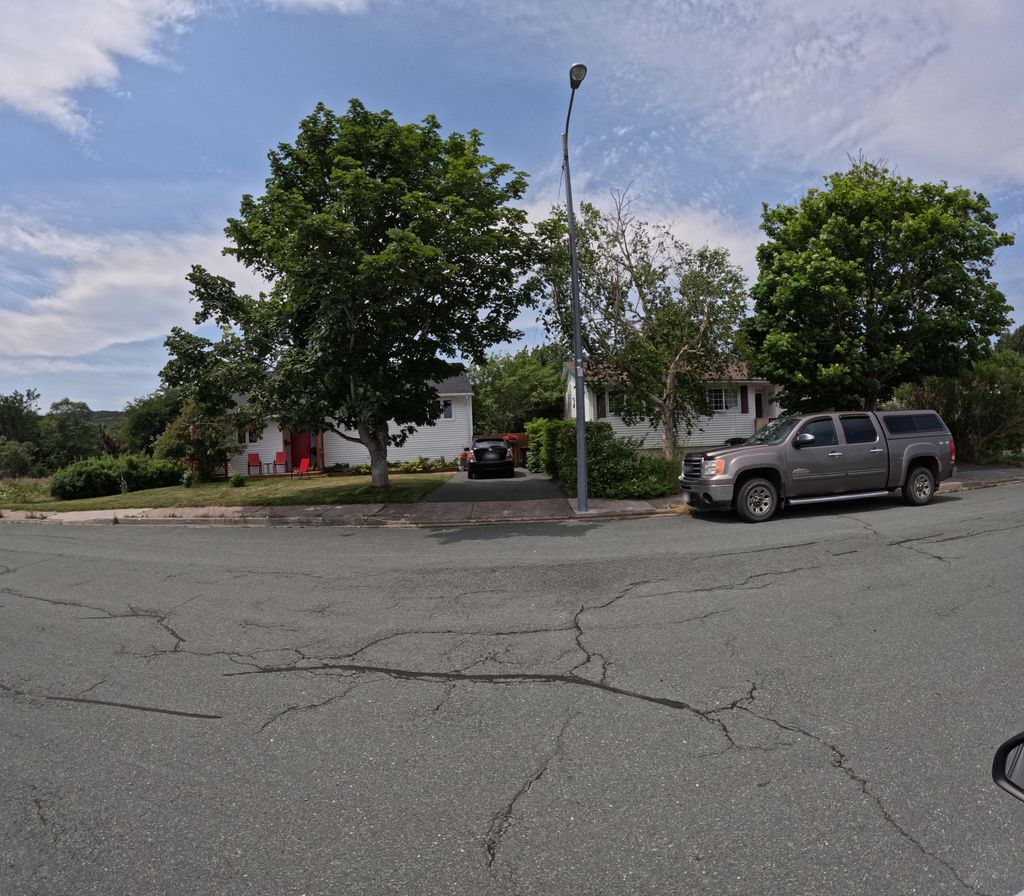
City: st_johns